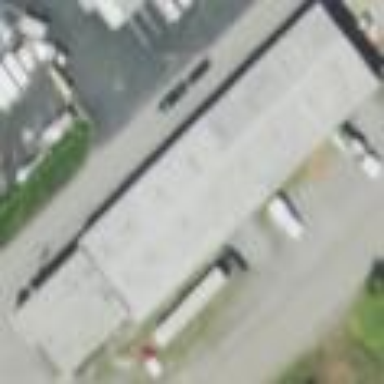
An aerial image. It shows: Commercial building.